Interaction volume radius: 10 \u00c5
Interaction volume height: 30 \u00c5
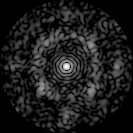
Disorder parameter: 0.6896